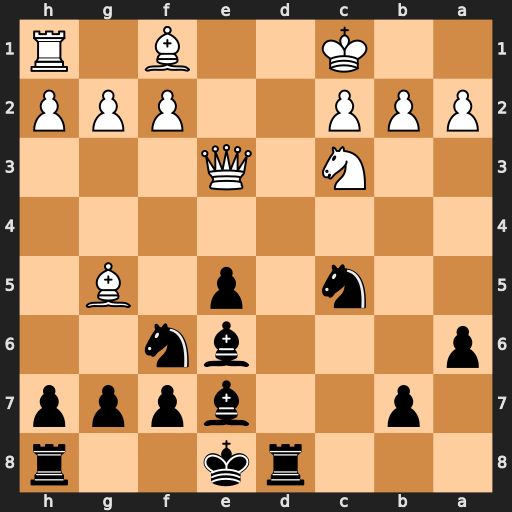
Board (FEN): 3rk2r/1p2bppp/p3bn2/2n1p1B1/8/2N1Q3/PPP2PPP/2K2B1R
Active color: b
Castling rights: k
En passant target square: -
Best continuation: Ng4 Bxe7 Nxe3